Aerial crown-view tile of a tropical tree (Barro Colorado Island, Panama), acquired 20250915:
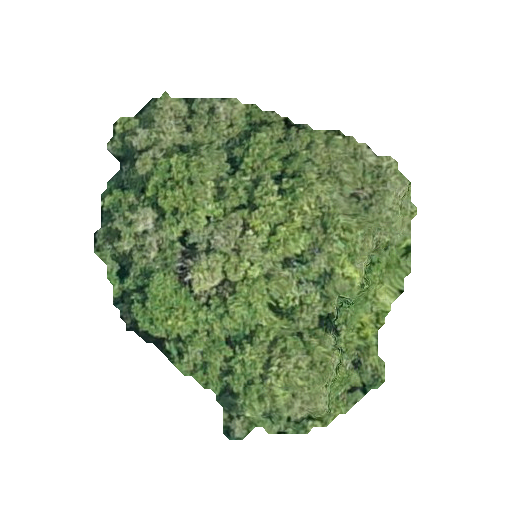
Species: Prioria copaifera
GBIF accepted scientific name: Prioria copaifera
Crown area: 114.478 m²